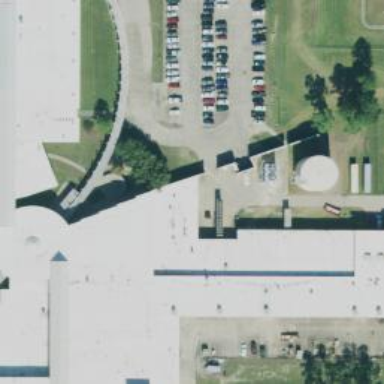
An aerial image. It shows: School building.